Question: I have several proprietary IntelliJ plugins that I am hosting on an Enterprise Repository. When I view them in IntelliJ's Repository Browser, the metadata does not display, besides the version.
(Note: None of the other plugins have metadata either)

I am hosting these plugins at my.enterprise.repository.com/updatePlugins.xml, with the file
'''
<plugins>
<plugin
id="Plugin 1"
url="http://my.enterprise.repository.com/Plugin1.jar"
version="12.001" />
<plugin
id="Plugin 2"
url="http://my.enterprise.repository.com/Plugin2.jar"
version="12.001"/>
<plugin
id="Plugin 3"
url="http://my.enterprise.repository.com/Plugin3.jar"
version="12.001"/>
<plugin
id="Plugin 4"
url="http://my.enterprise.repository.com/Plugin4.jar"
version="12.001"/>
<plugin
id="Plugin 5"
url="http://my.enterprise.repository.com/Plugin5.jar"
version="12.001"/>
</plugins>
'''
And the plugin.xml for Plugin 5 is
'''
<idea-plugin version="2">
<name>Plugin 5</name>
<description>Is a cool plugin.</description>
<version>12.001</version>
<vendor>My Company</vendor>
<idea-version since-build="8000"/>
<application-components>
<!-- Add your application components here -->
</application-components>
<project-components>
<!-- Add your project components here -->
</project-components>
<extensions defaultExtensionNs="com.intellij">
...
</extensions>
</idea-plugin>
'''
Is the metadata specified in a different file? Or is my plugin.xml file wrong?
Note: These plugins successfully download, install, and function.
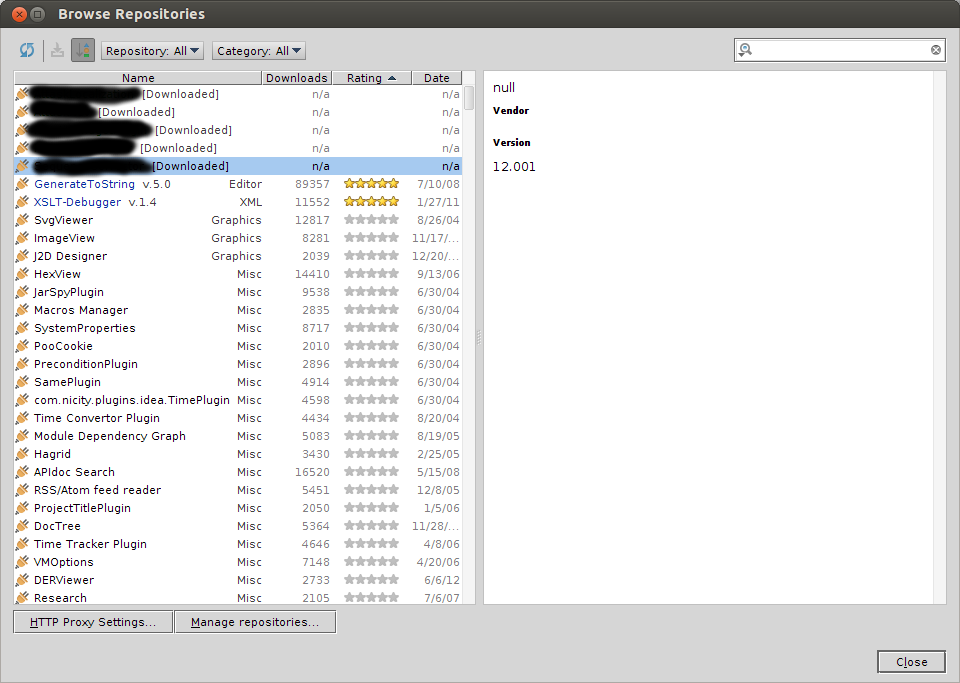
Answer: It's a known issue, the work is in progress. You can track the state here:
- <URL>